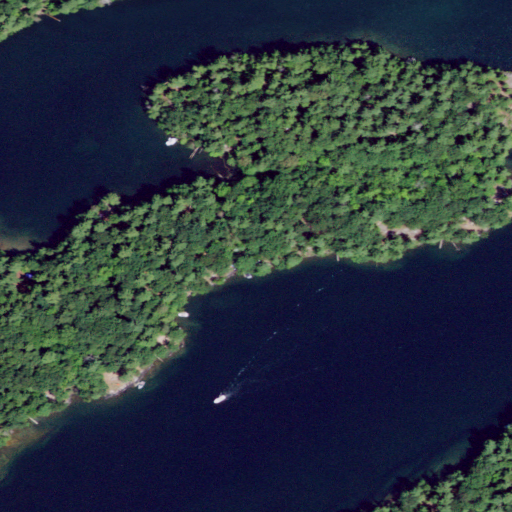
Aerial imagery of island in New York named Turtle Island containing open water, evergreen forest, woody wetlands, deciduous forest, grassland, and herbaceous wetlands